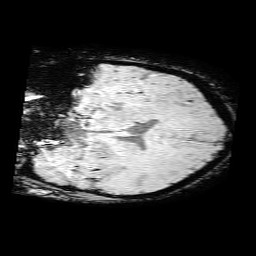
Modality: SWI
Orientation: coronal
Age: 41
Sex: female
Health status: ill
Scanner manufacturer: philips
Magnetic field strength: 3 T
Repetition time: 0.031 s